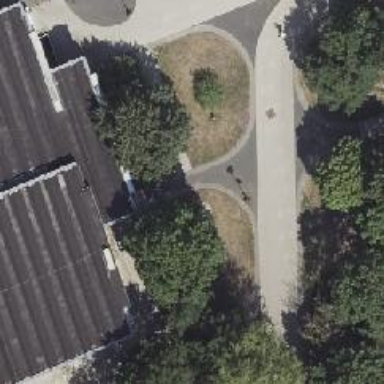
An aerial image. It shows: Footway.